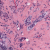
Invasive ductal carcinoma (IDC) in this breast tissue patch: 1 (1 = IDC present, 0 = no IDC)